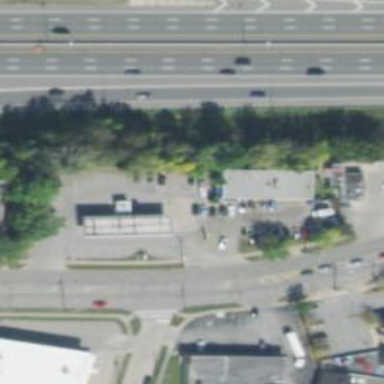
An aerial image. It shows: Retail area.